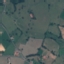
Label: Pasture